Aerial crown-view tile of a tropical tree (Barro Colorado Island, Panama), acquired 20240611:
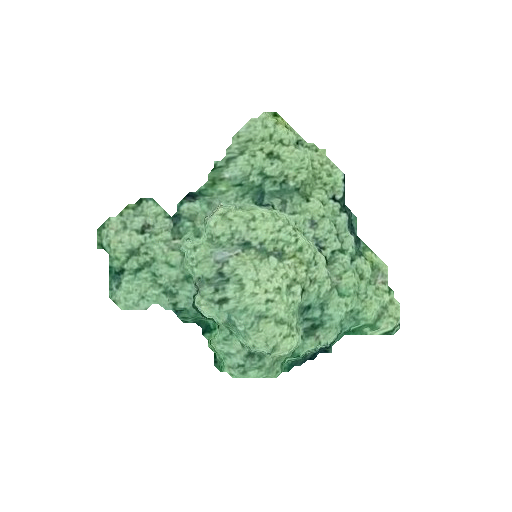
Species: Aspidosperma desmanthum
GBIF accepted scientific name: Aspidosperma desmanthum
Crown area: 72.334 m²